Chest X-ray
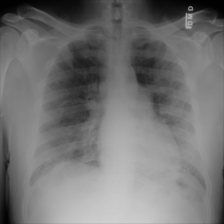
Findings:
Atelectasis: negative
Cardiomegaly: negative
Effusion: negative
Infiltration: positive
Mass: negative
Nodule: negative
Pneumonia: negative
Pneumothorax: negative
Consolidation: negative
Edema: negative
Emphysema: negative
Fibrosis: negative
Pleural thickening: negative
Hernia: negative